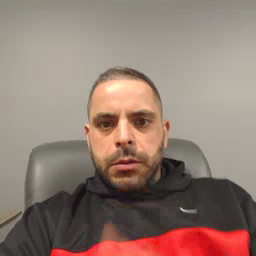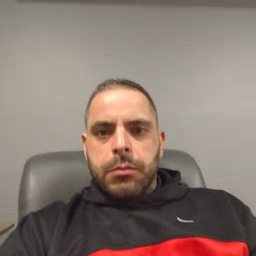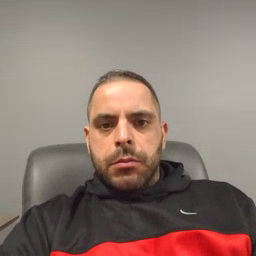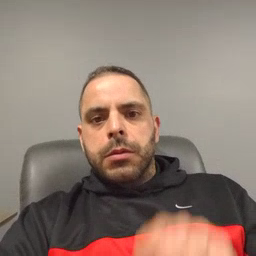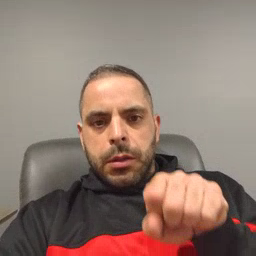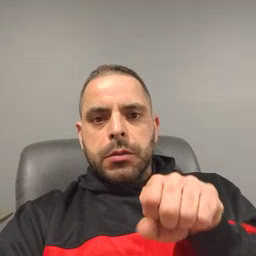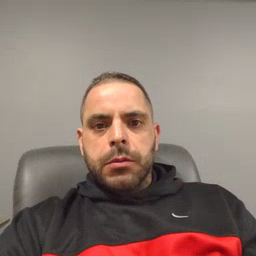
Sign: yes